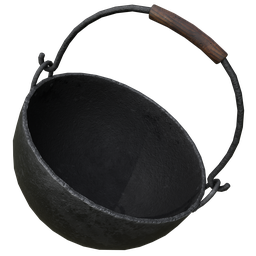
Label: tools